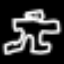
Label: frog